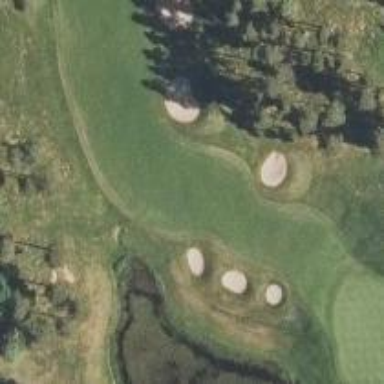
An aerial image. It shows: Golf hole.